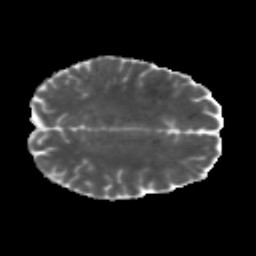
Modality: MD
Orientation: axial
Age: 46
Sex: male
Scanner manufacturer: siemens
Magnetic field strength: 3 T
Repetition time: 5.5 s
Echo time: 0.101 s